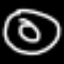
Label: donut